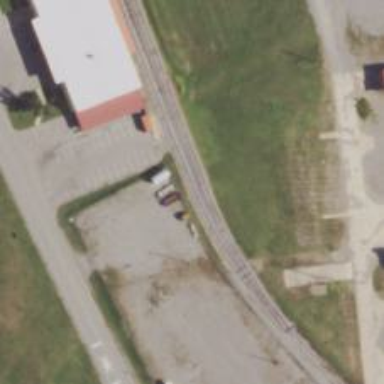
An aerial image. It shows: Railway spur service.